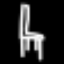
Label: chair